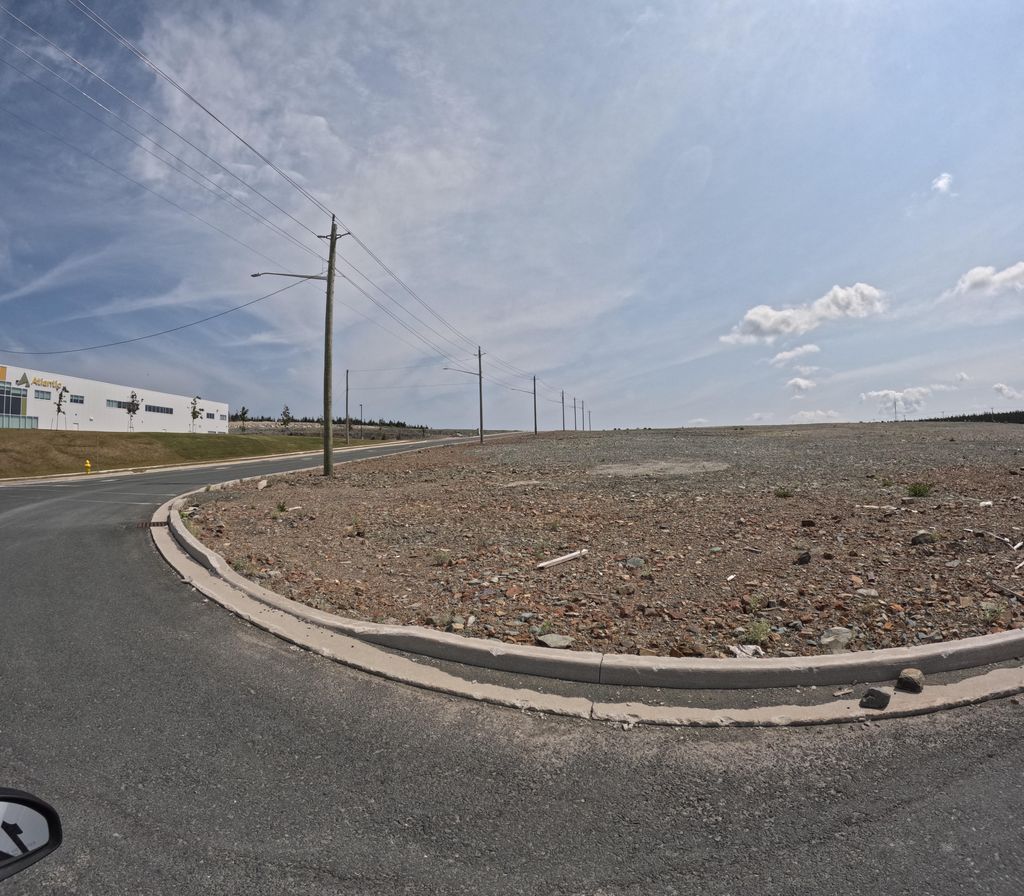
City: st_johns